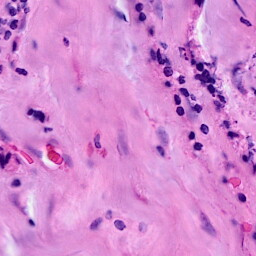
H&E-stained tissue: Breast